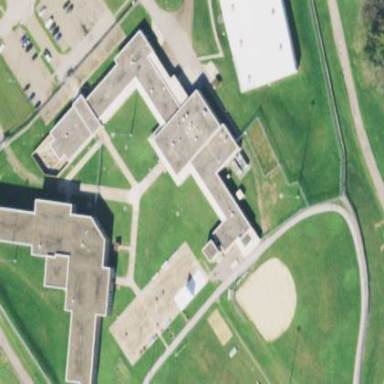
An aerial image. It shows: Prison enclosed by fence.